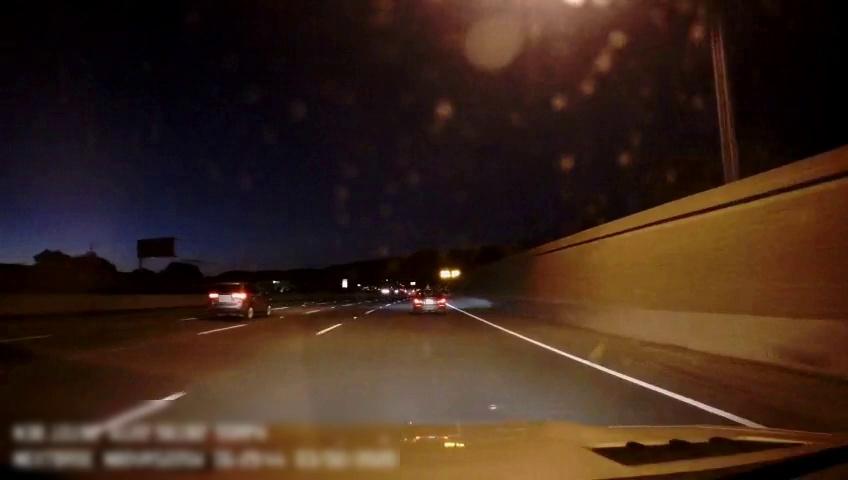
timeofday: Night
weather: Other
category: Drivable Space
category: Vehicles | Car
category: Vehicles | SUV
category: Lanes | Current Lane
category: Lanes | Alternate Lane
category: Lanes | Alternate Lane
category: Lanes | Alternate Lane